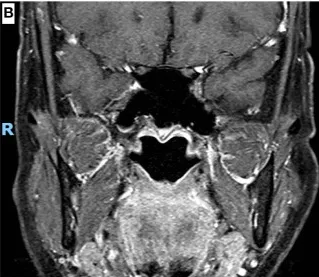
Magnetic resonance imaging (MRI) scan of the cranial nerves. (B) Coronal projection, T1 with gadolinium contrast at 26 months since onset, performed after completion of neoadjuvant chemotherapy and surgical resection of breast cancer, showing resolution of left maxillary nerve enhancement.
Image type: radiology (mri)